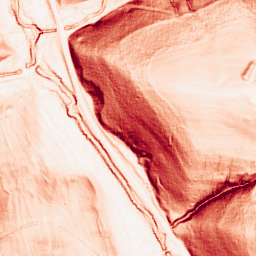
Category: morphological
Decomposition family: morphological_square
Decomposition parameters: operation: gradient
size: 3
Upsampling method: fft_zeropad
Upsampling parameters: scale: 4
Upsampling scale: 4